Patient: sex M, age 72
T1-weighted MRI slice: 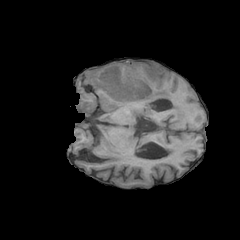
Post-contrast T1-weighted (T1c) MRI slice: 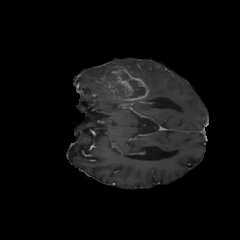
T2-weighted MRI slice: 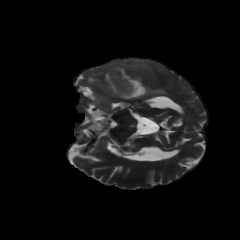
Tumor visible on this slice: yes
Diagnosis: Glioblastoma, IDH-wildtype
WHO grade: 4